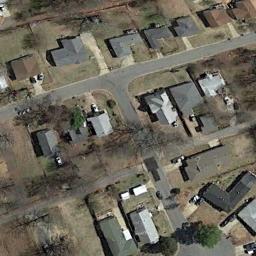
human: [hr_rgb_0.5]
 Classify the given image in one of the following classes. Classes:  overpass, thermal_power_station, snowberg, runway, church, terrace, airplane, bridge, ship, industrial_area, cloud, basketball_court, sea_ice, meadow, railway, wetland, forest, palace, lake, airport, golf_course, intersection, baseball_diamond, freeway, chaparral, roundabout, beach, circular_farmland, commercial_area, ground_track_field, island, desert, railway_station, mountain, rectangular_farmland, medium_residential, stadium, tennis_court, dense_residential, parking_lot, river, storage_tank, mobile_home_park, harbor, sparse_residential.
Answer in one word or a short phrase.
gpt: medium_residential